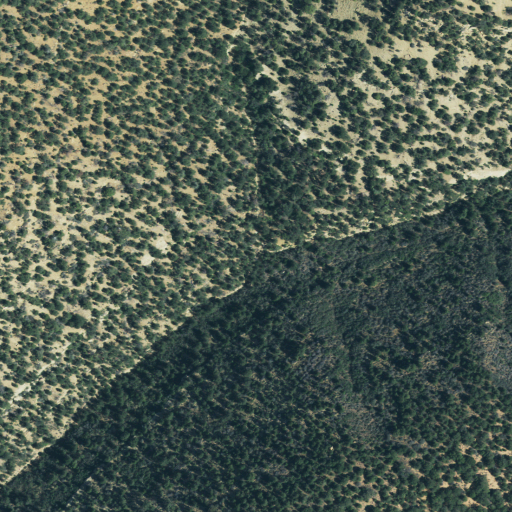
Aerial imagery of valley in Utah named Second Blackburn Canyon containing evergreen forest, shrub, and deciduous forest